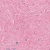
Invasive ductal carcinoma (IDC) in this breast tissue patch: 0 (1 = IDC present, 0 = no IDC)